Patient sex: M
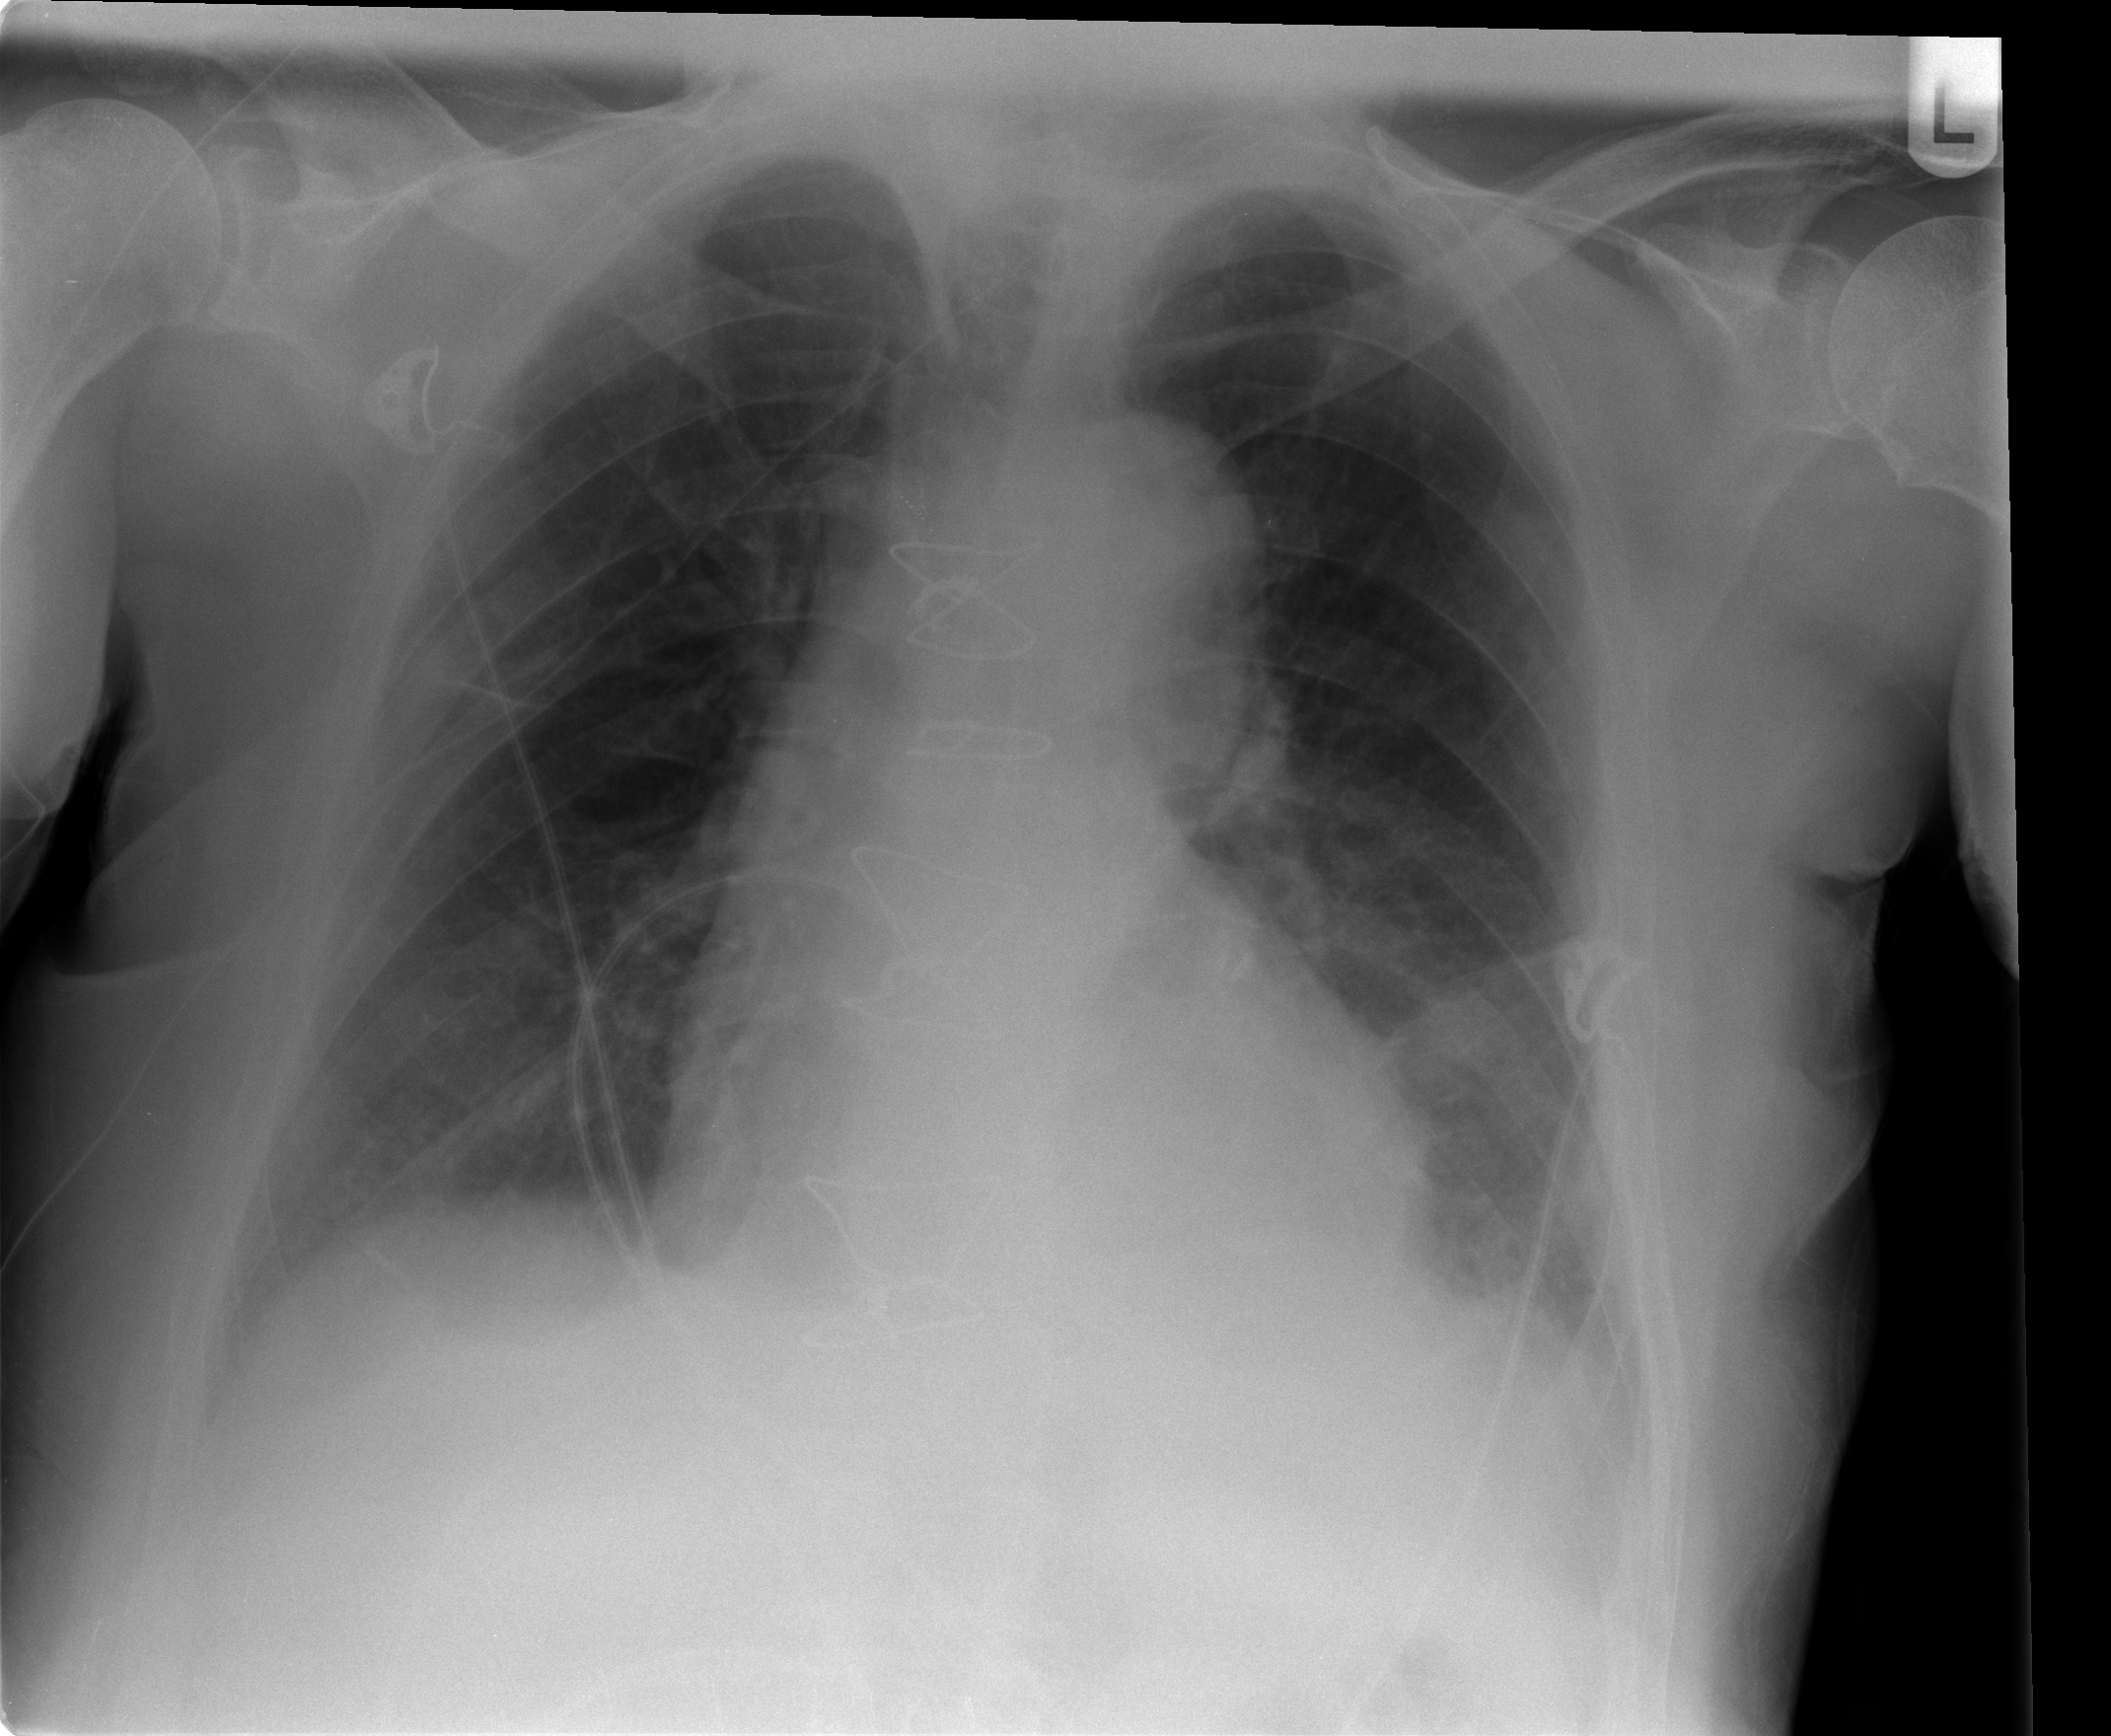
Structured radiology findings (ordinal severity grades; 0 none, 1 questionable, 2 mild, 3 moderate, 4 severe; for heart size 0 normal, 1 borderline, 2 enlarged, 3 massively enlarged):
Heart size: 1
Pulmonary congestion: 1
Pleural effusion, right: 1
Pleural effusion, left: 1
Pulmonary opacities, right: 1
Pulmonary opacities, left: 1
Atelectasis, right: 2
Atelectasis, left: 2